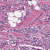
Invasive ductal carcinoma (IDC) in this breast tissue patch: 1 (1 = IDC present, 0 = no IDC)